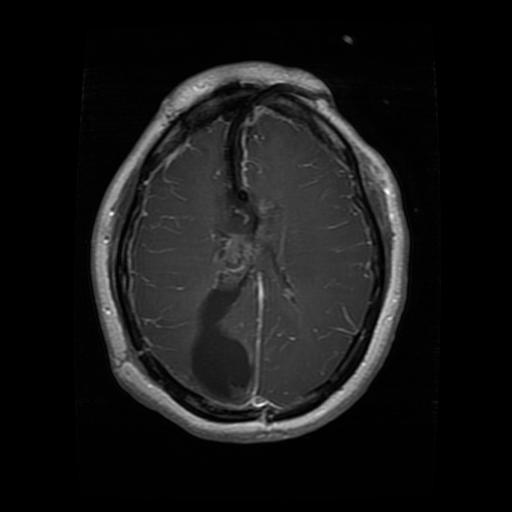
Label: glioma